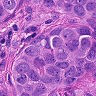
Metastatic tissue present: yes